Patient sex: M
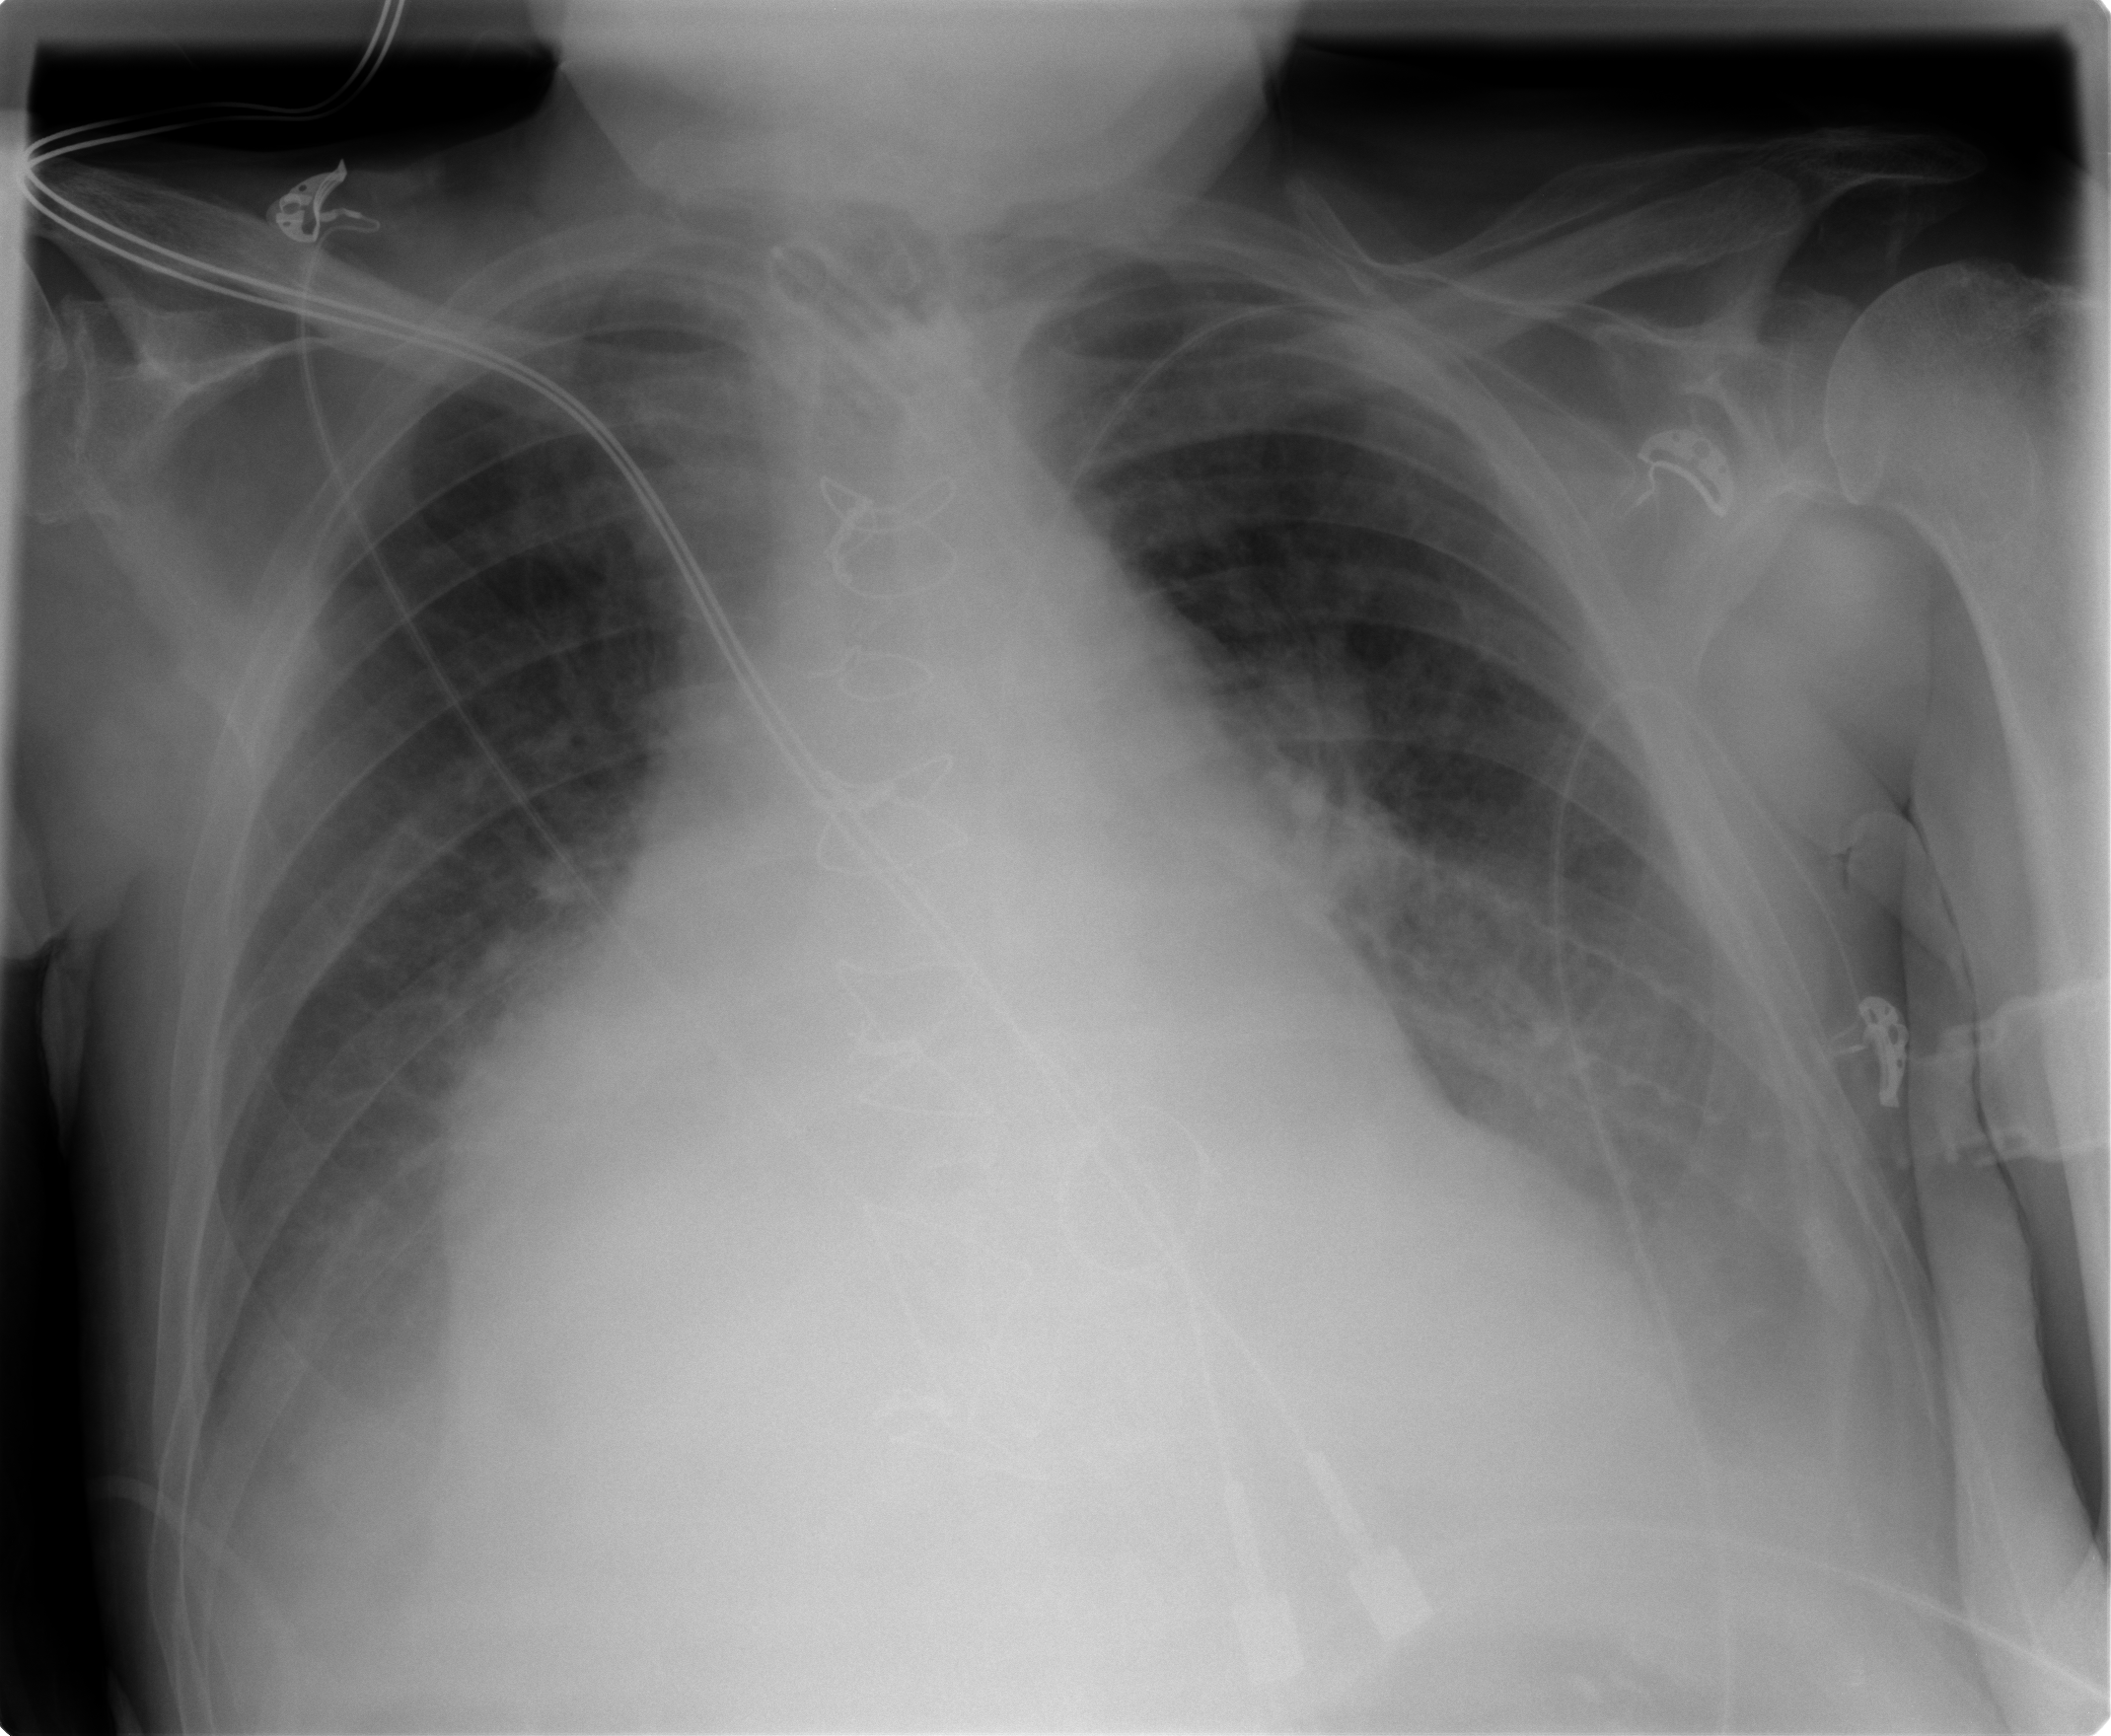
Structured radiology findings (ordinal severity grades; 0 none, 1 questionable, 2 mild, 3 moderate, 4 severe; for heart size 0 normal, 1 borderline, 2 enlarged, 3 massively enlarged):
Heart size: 2
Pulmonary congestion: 2
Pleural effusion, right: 3
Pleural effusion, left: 3
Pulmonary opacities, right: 1
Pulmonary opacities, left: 1
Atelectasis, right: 2
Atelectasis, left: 2